Question: I'm using Greg Gilbert's reCAPTCHA validator for Laravel 4 (<URL>.
I know that reCAPTCHA only needs one word on two to validate forms but my problem is different. I actually have a single word displayed on my reCAPTCHA, the second one is missing. And unfortunately, the displayed word is the "pictured-word", you know, the word for which you can write whatever you like and it will be accepted.

So if it shows number 109, I can write "108" and my form will be accepted.
How to fix that please ?
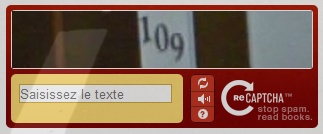
Answer: After some tests, I've found that if I use Firefox's "Private navigation" window, my reCAPTCHA is displaying 2 words instead of 1 as I described here.
It means that if you are connected to your Google account on your web browser, reCAPTCHA "trusts" you a little bit more than a not-connected user and shows you only one word/number.